Brain MRI, modality: ceT1
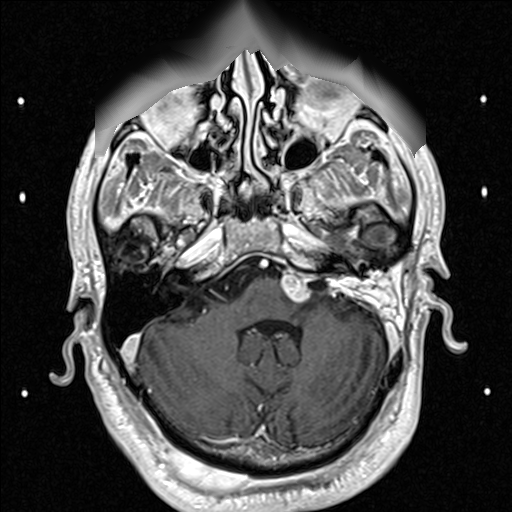